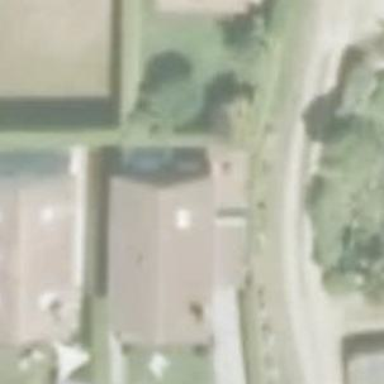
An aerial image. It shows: Simple and straightforward house.